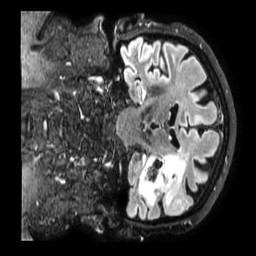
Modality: FLAIR
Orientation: coronal
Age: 46
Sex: female
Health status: ill
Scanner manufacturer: philips
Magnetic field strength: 3 T
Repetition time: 4.8 s
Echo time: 0.34 s